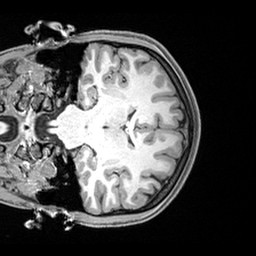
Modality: T1w
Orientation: coronal
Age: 21
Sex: female
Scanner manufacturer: siemens
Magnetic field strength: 3 T
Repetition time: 2.4 s
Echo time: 0.00217 s